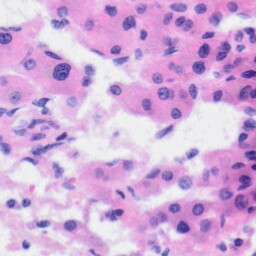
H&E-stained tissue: Liver